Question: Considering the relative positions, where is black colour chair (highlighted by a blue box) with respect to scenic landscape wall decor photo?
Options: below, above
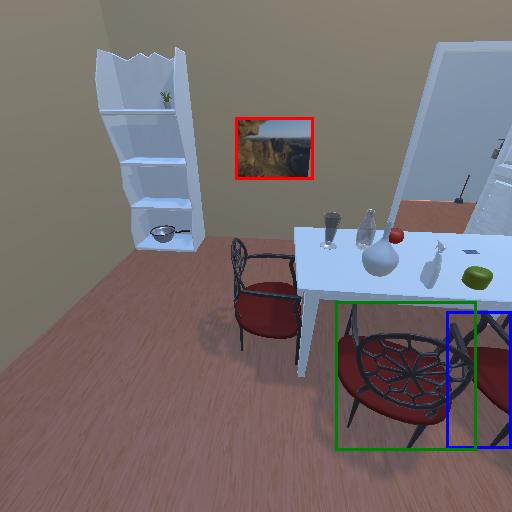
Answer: below